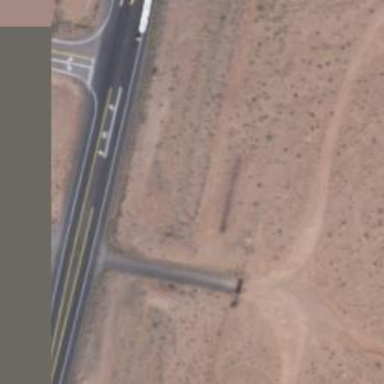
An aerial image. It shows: Well-maintained track road of grade 1.